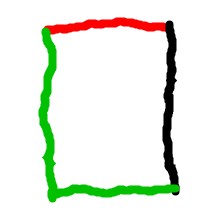
Shape: rectangle